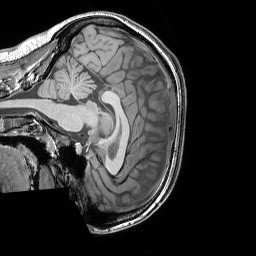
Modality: T1w
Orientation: sagittal
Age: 21
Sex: female
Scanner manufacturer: siemens
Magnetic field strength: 3 T
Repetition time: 1.9 s
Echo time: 0.00444 s